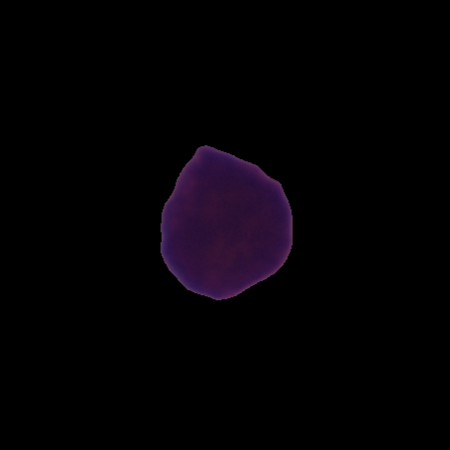
Label: healthy